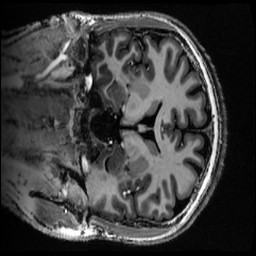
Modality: MP2RAGE
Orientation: coronal
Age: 31
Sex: male
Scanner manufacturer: siemens
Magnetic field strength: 6.98 T
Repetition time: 6 s
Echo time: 0.00283 s